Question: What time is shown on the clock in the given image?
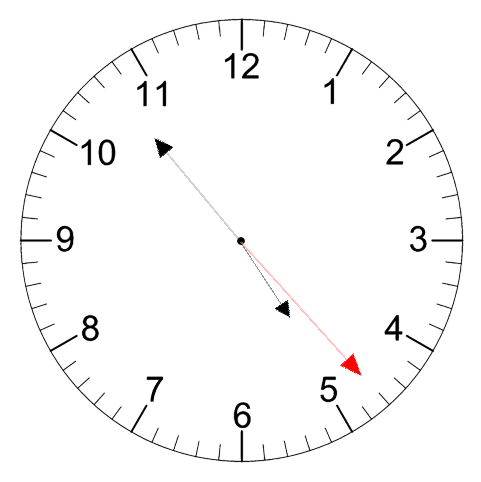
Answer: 04:53:23